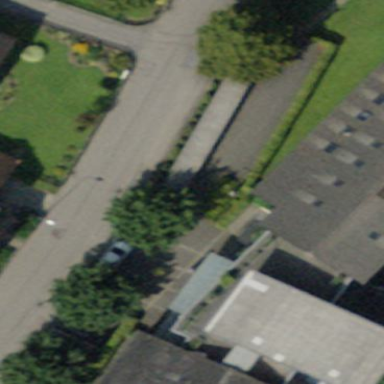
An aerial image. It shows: View of roof of building.